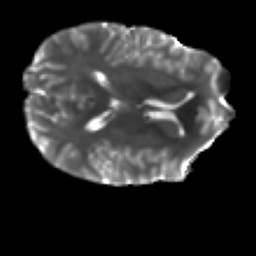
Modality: T2w
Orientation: axial
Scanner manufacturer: ge
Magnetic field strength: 3 T
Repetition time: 7.98 s
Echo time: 0.0701 s